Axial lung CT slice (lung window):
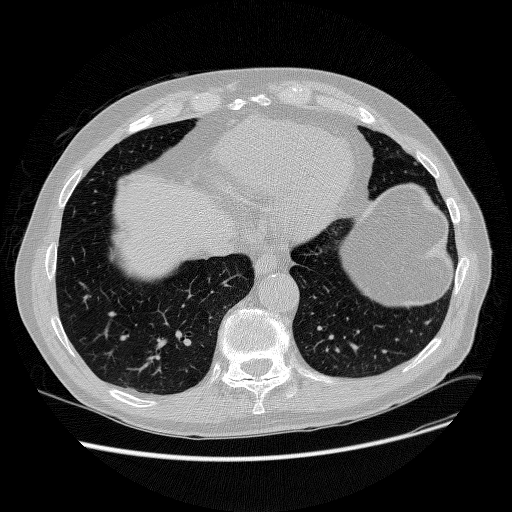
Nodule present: no